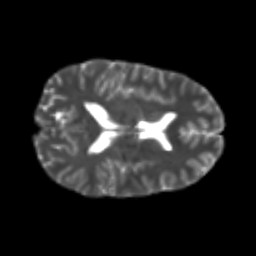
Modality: T2w
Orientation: axial
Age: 22
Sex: male
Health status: healthy
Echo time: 0.074 s